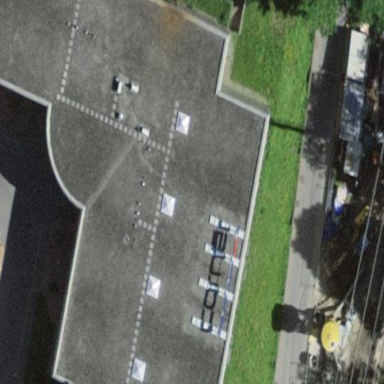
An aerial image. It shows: Office building.